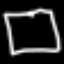
Label: square